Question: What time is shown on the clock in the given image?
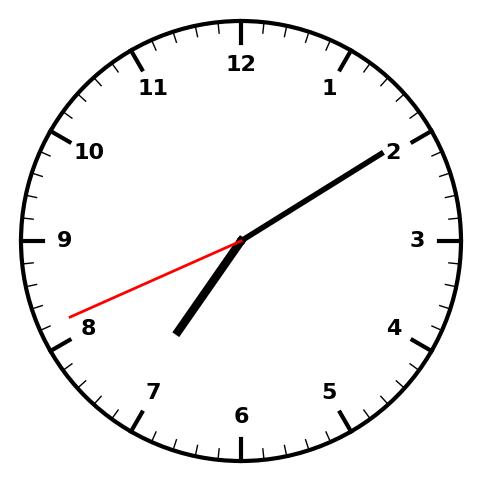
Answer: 07:09:41